Question: When plotting a histogram, there is an extra bar that shouldn't be there. The bar in the first bin has a non-zero height, even though the frequency as reported by 'hist' output is zero.
Here is a minimal example:
'''
import numpy as np
import matplotlib.pyplot as plt
import random
t=np.array([random.random() for _ in range(10000)])
bins=np.linspace(-0.1, 1.1, 101)
plt.hist(t, bins)
plt.show()
'''
A bar is produced in the first bin, which can be seen midway between the left edge of this figure and the main bulk of the histogram (difficult to see on the thumbnail, enlarge the image):

Printing out 'print("%2.32f" %plt.hist(t1, bins)[0][1])' gives the value as precisely zero.
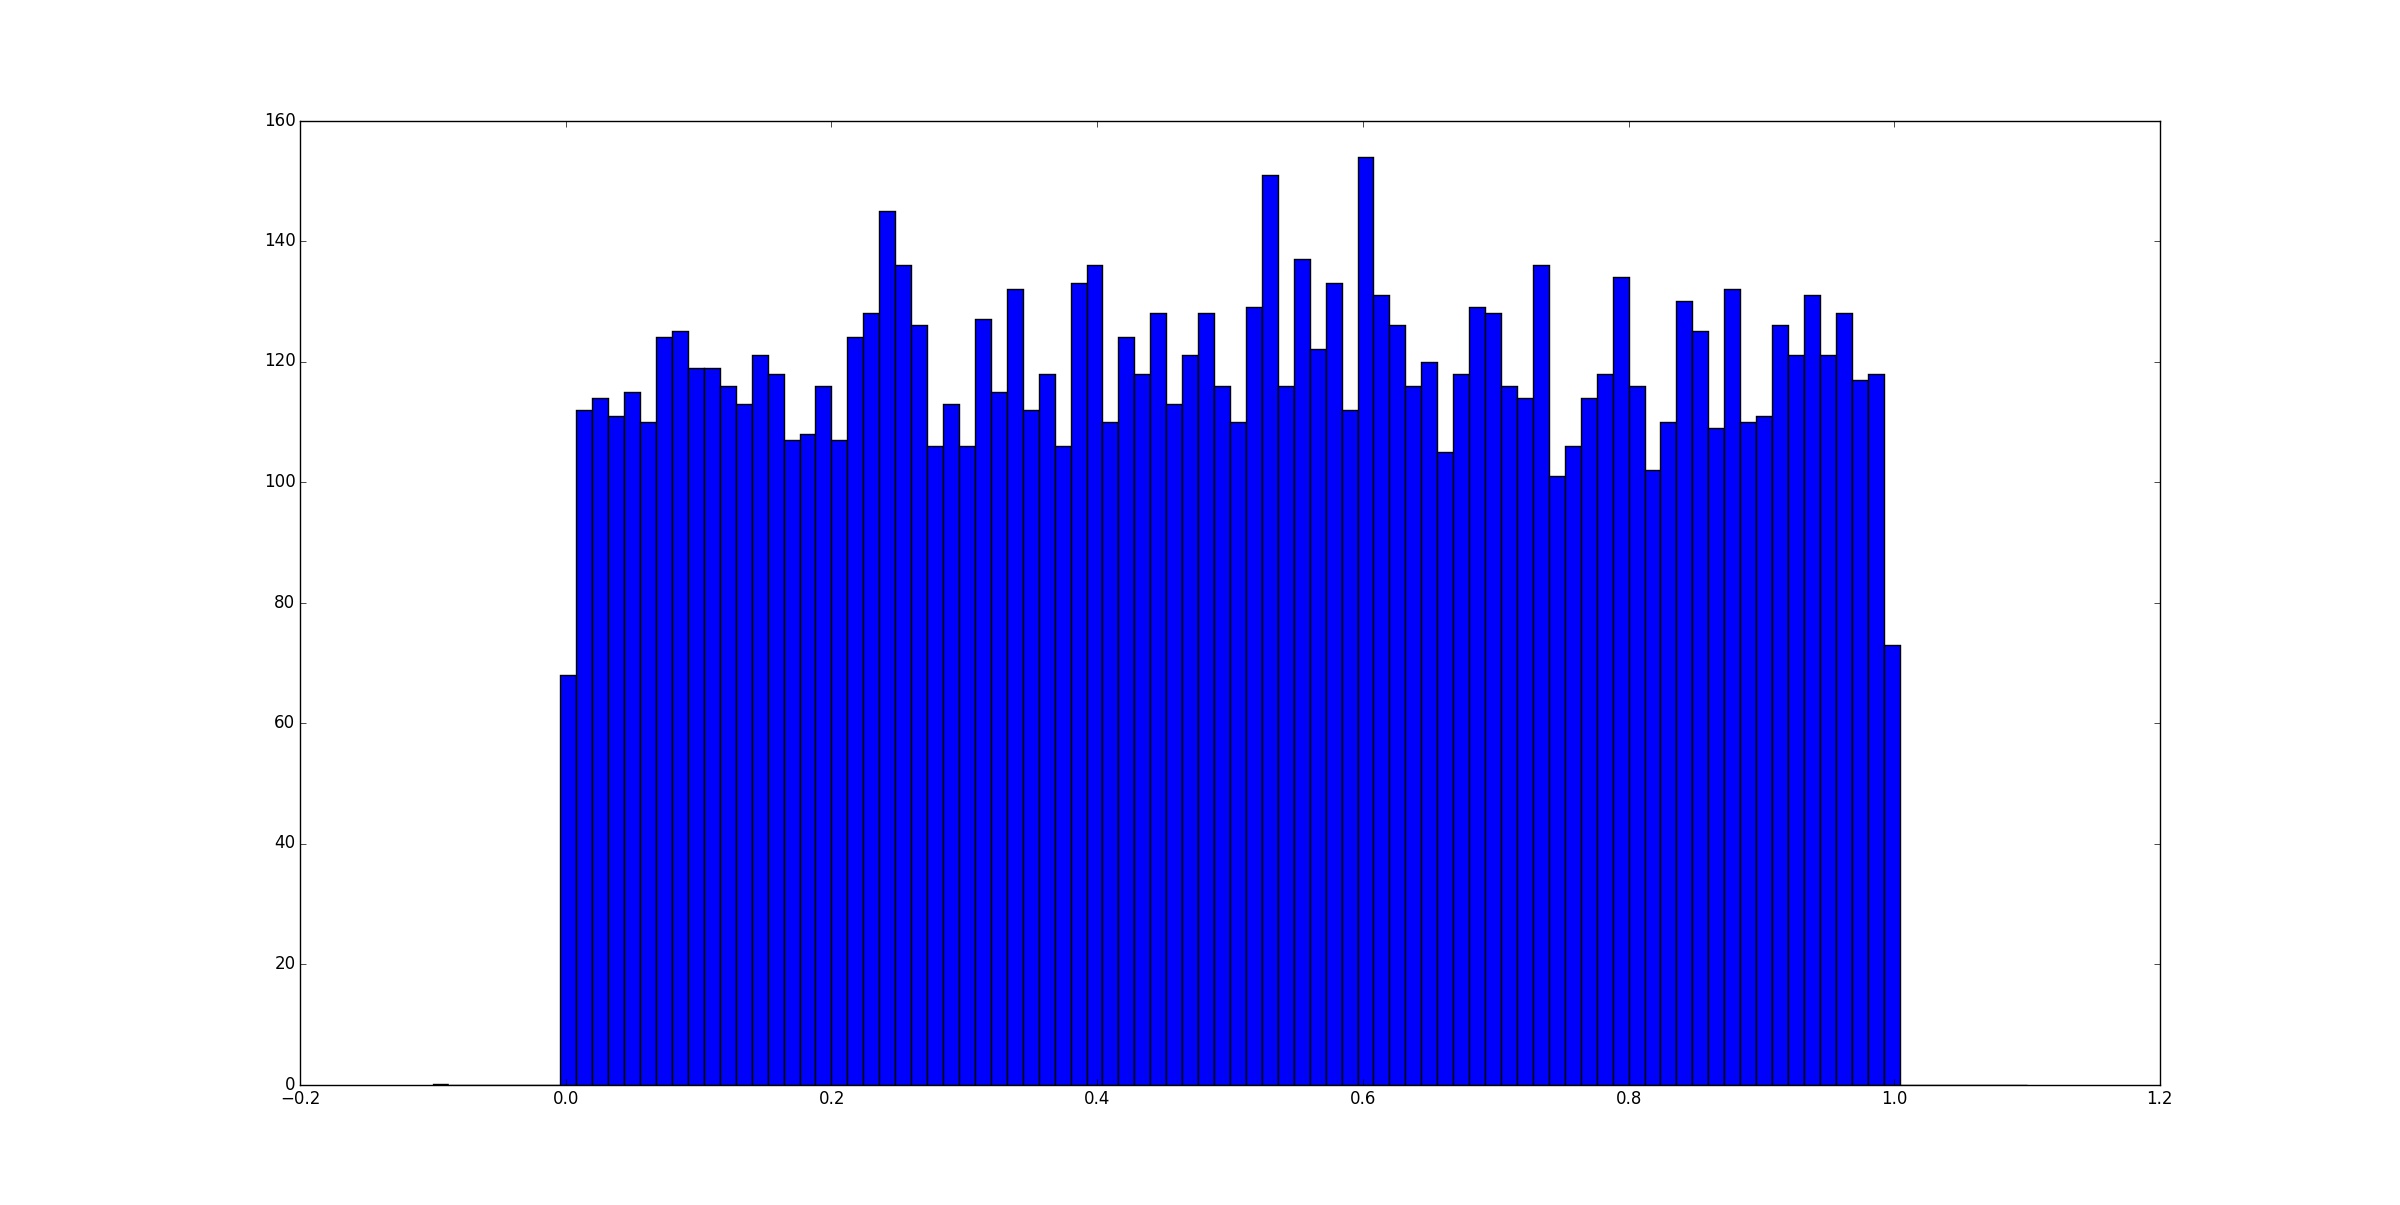
Answer: This is a small bug in matplotlib that was first introduced in <URL>. Basically, the vertices of all of the bin edges are set to 'snap' to the nearest pixel center, with the exception of the first bin. This was done in order to fix another bug, where snapping the first bin edge prevented the histogram bins from aligning properly with corresponding line plots.
<URL>, so it should hopefully be resolved soon.
In the mean time, you could either use 'plt.bar' (as I mentioned in the comments), or manually setting snapping on for the first histogram patch:
'''
counts, edges, patches = plt.histogram(t, bins)
patches[0].set_snap(True)
'''